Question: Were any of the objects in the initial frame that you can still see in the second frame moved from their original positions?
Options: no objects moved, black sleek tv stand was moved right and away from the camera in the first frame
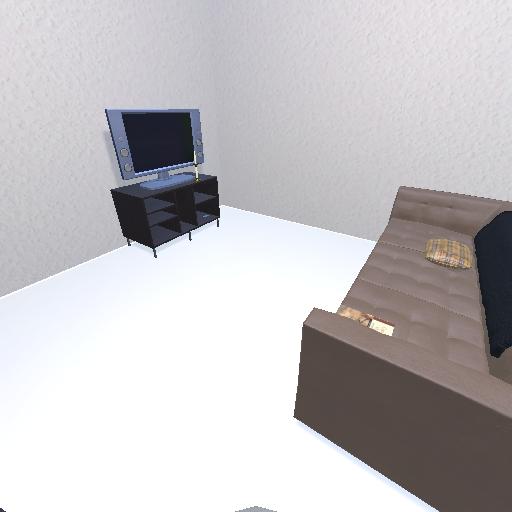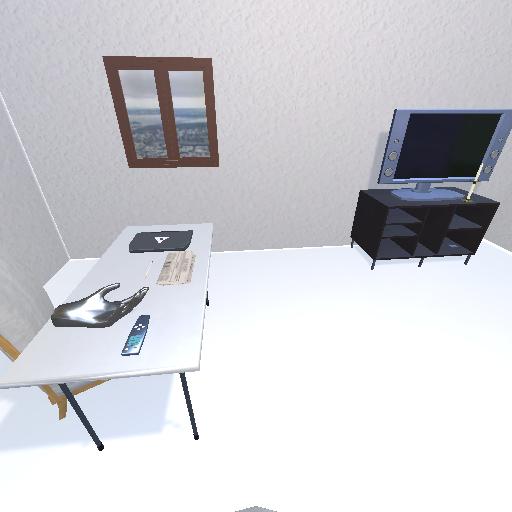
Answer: no objects moved